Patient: sex F, age 54
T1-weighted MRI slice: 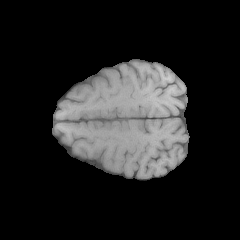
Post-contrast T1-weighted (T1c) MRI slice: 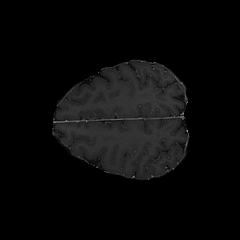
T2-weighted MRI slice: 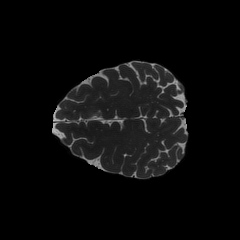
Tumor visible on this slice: no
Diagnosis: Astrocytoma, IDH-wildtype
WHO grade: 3